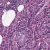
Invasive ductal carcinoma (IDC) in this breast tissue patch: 1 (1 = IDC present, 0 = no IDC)